Question: I run java program with '-Xms512m -Xmx1G -Xss1G'. I make profiling to verify the memory, so i 'Track every 10 object allocations'. i observe this figure :

My question is, why it display me that '117mo' represent '40%' while i give '1G' to memory ?
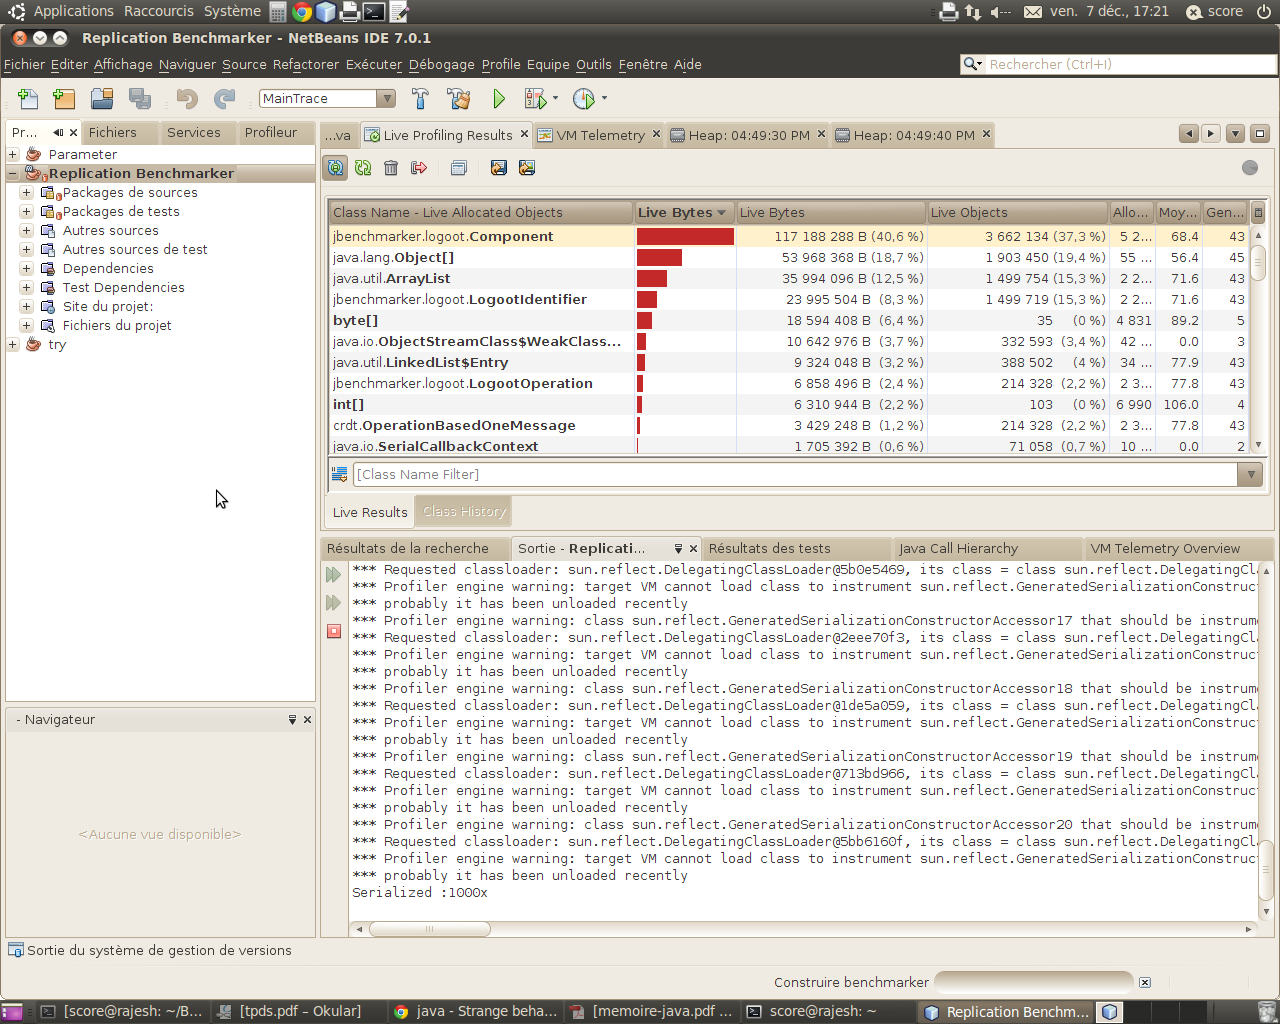
Answer: The graph is a percentage of all allocations, not the heap size. Add all the percentages in that screenshot up and they reach ~100%